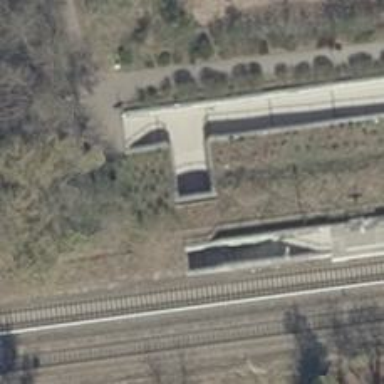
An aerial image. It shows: Footway with ramp.